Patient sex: M
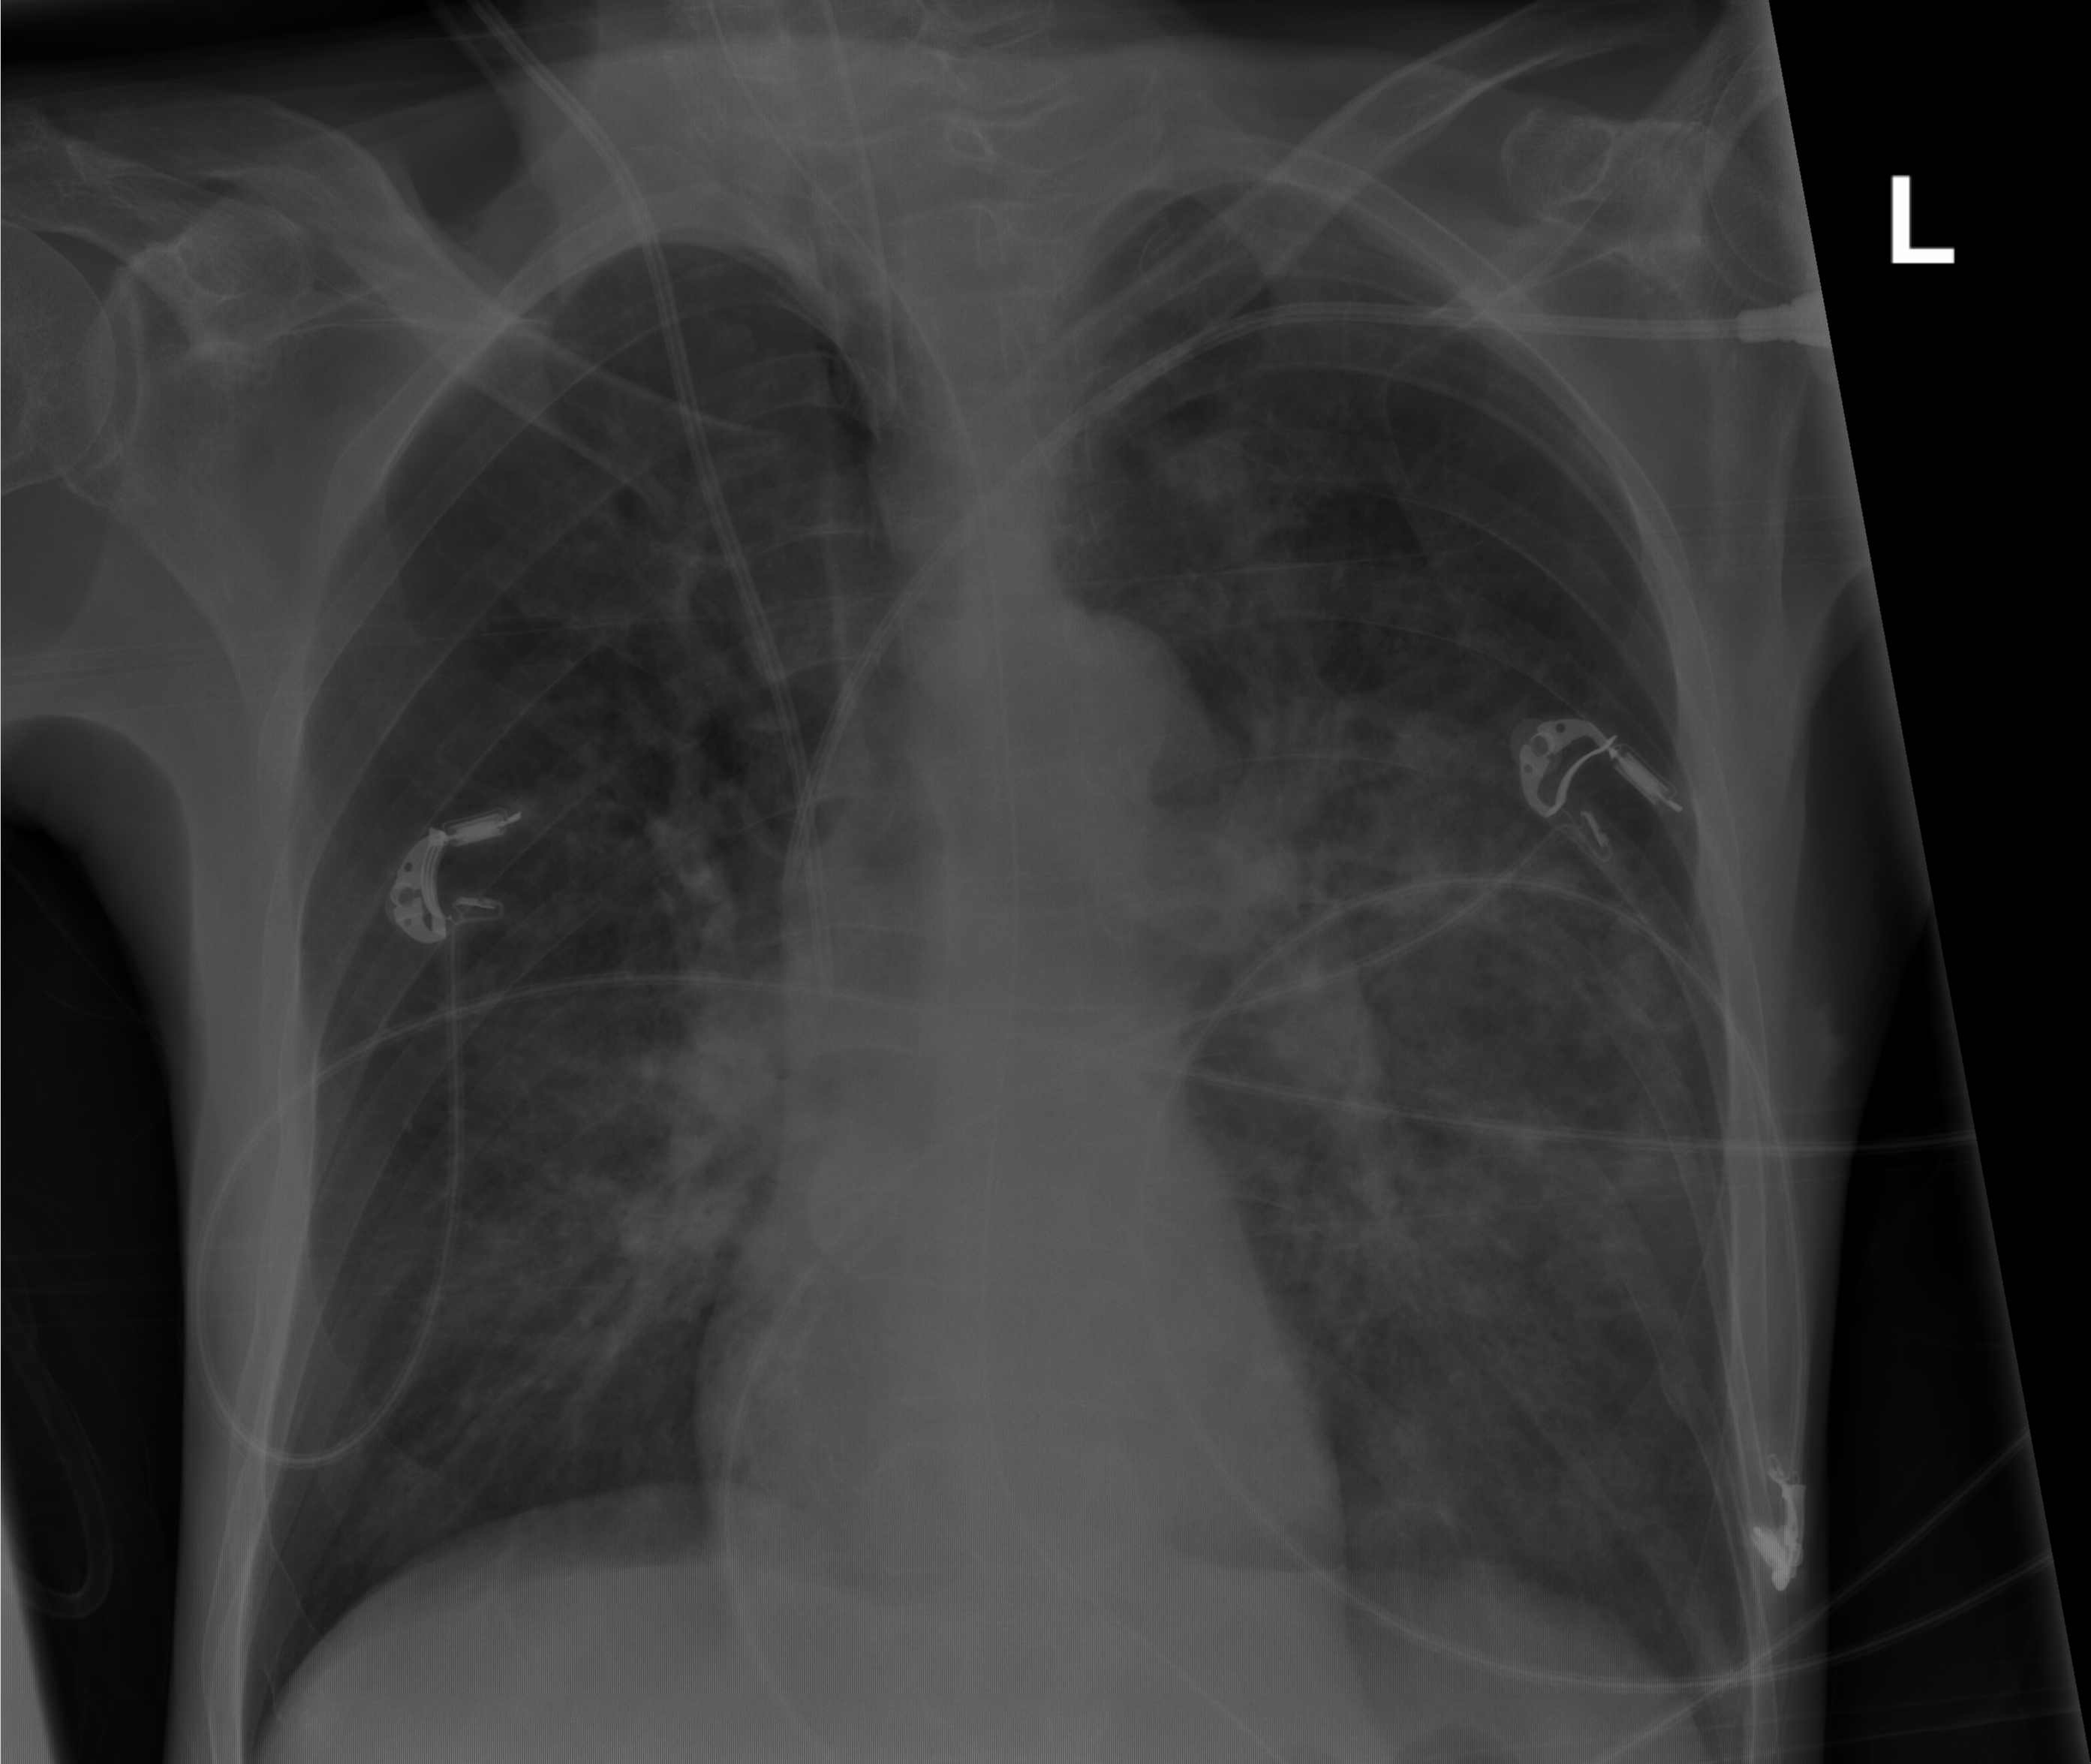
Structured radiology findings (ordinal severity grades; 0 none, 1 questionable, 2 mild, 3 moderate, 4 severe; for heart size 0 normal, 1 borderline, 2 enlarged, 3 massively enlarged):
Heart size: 0
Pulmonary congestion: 0
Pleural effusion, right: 0
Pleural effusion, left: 2
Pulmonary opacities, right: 2
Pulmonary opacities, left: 2
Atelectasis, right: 0
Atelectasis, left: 1